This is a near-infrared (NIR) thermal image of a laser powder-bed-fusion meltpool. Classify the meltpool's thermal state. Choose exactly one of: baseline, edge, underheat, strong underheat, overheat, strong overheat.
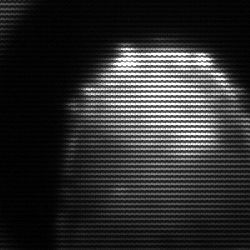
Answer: strong underheat